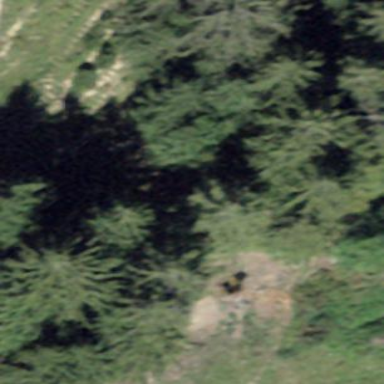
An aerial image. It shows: Forest area.